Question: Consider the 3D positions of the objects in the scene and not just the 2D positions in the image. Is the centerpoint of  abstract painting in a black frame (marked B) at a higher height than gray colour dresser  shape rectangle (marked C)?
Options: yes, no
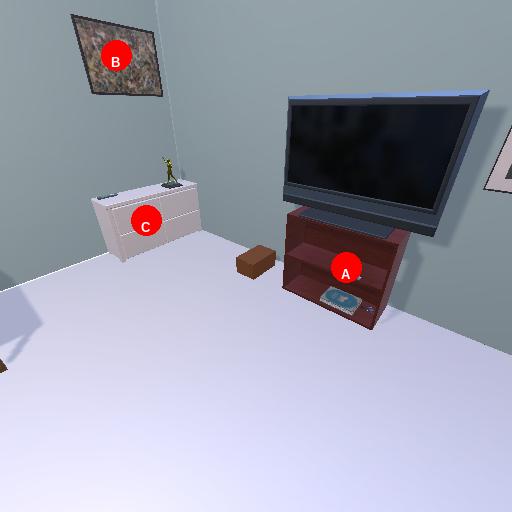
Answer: yes